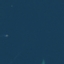
Land use / land cover class: SeaLake